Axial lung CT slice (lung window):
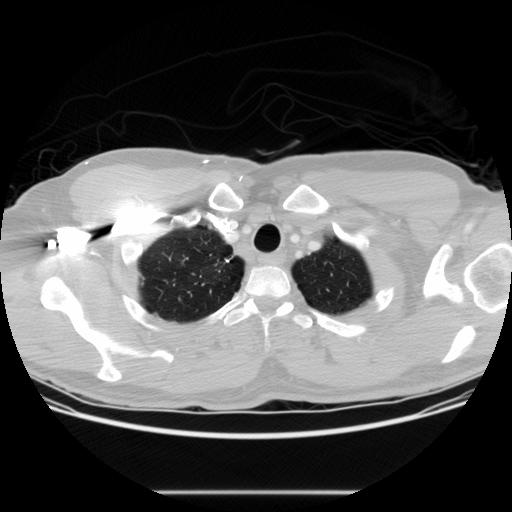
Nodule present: no